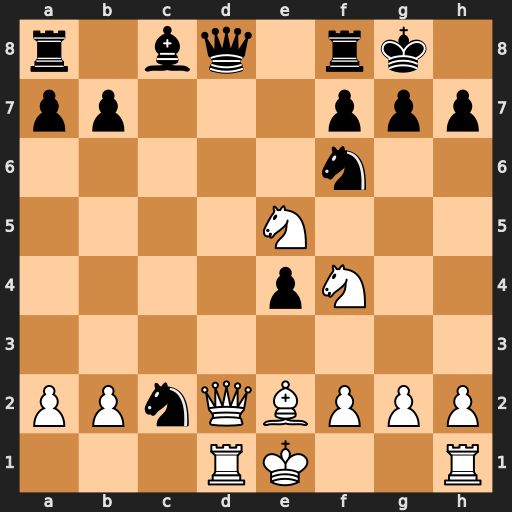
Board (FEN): r1bq1rk1/pp3ppp/5n2/4N3/4pN2/8/PPnQBPPP/3RK2R
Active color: w
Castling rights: K
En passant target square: -
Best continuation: Qxc2 Qa5+ Qc3 Qxc3+ bxc3